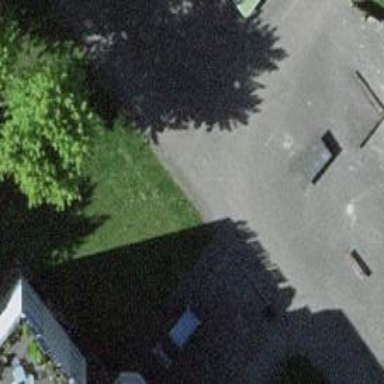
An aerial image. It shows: Service road with paving stones.